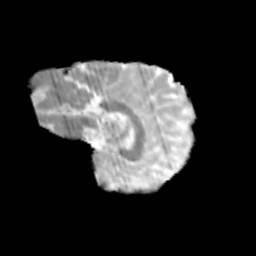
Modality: MD
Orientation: sagittal
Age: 11
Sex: male
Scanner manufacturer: siemens
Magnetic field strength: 3 T
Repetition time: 3.8 s
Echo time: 0.07 s